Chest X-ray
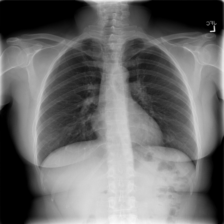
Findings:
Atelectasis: negative
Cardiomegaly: negative
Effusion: negative
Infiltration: negative
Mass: negative
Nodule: negative
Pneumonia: negative
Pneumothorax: negative
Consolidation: negative
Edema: negative
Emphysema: negative
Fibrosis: negative
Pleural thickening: negative
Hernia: negative